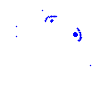
Particle: electron